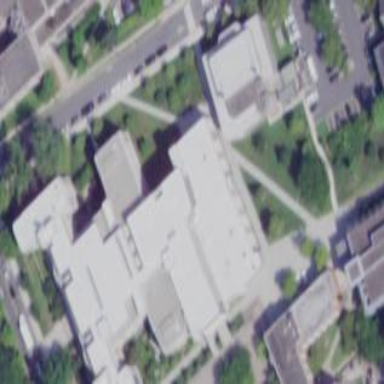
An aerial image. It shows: View of university building.